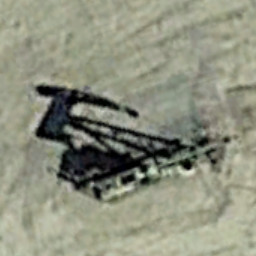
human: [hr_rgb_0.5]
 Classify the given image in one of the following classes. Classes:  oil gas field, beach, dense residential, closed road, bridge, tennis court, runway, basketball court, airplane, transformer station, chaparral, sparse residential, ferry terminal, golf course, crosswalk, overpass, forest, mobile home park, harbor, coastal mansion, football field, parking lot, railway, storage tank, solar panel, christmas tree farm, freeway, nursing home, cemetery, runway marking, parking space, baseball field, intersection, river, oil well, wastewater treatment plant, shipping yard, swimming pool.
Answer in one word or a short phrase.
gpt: oil well